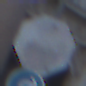
Verkehrszeichen: Stop
Zusatzzeichen unten: VorgeschriebeneFahrtrichtungRechts
Umgebung: Outdoor, Urban
Tageszeit: Dawn
Wetter: Clear
Licht: Natural
Jahreszeit: NotSpecified
Kontrast: LowContrast